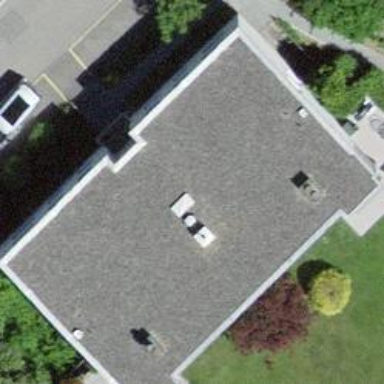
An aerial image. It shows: Building with flat roof.